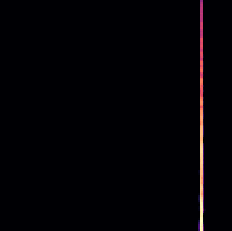
Sound class: Cow